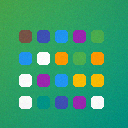
Screen state: on